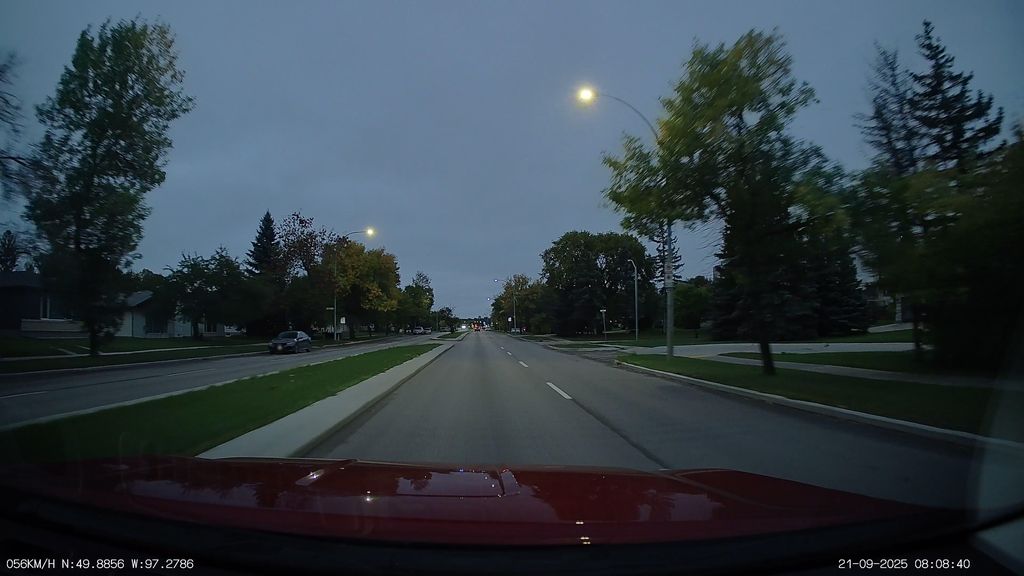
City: winnipeg